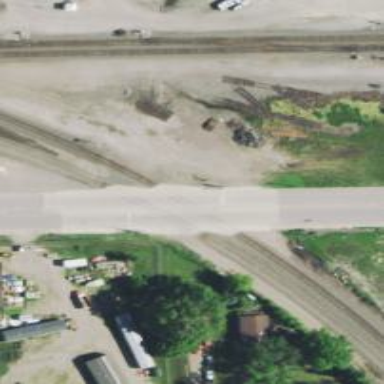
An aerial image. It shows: Railway crossing.